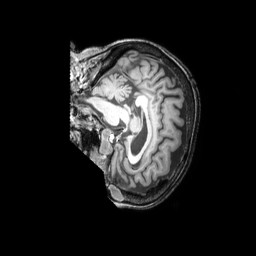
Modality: T1w
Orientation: sagittal
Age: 85
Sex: female
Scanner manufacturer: philips
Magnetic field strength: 3 T
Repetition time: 0.009894 s
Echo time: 0.004605 s